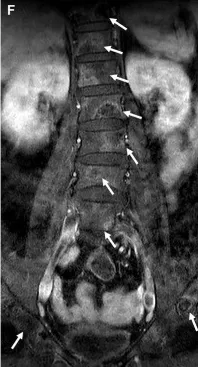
Computed tomography (CT) and magnetic resonance (MR) images of multicentric angiosarcomas of bone. Long arrows), showing moderate enhancement on Fat-sat Gd-T1WI Multiple foci were observed within the T12, L1-5, and S1-2 vertebrae, as well as in the bilateral iliac bones.
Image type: radiology (mri)